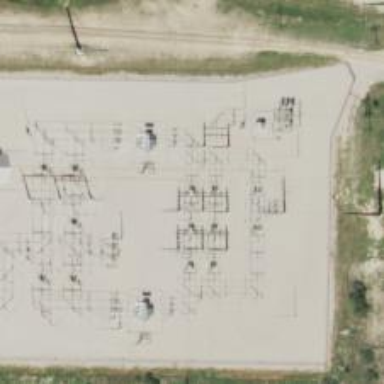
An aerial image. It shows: Switch for power supply.